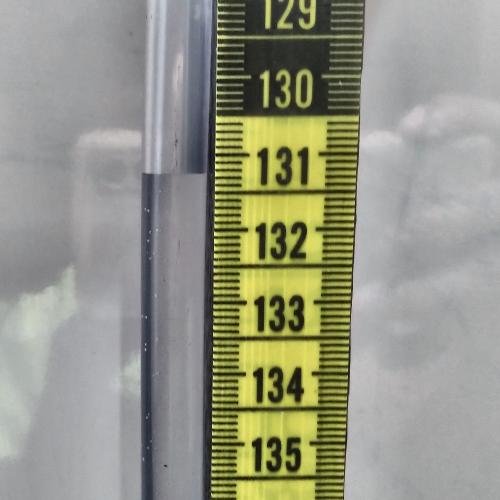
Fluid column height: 131.2 cm